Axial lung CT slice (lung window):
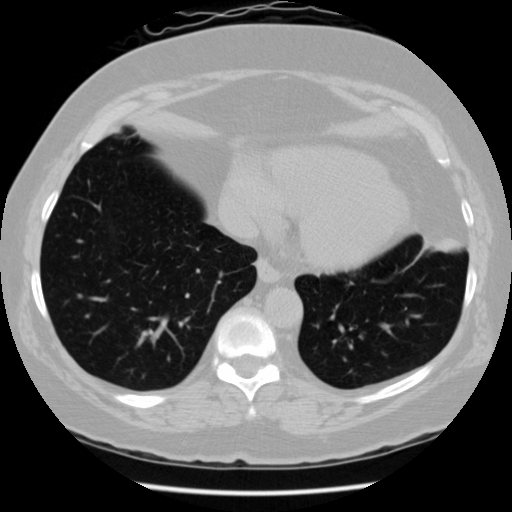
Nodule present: no